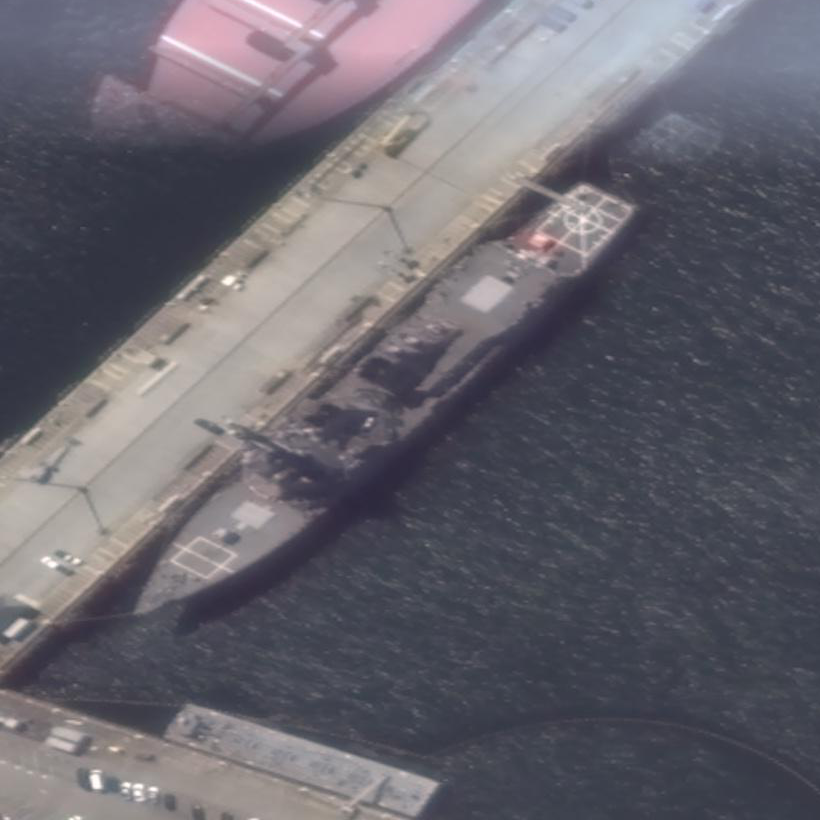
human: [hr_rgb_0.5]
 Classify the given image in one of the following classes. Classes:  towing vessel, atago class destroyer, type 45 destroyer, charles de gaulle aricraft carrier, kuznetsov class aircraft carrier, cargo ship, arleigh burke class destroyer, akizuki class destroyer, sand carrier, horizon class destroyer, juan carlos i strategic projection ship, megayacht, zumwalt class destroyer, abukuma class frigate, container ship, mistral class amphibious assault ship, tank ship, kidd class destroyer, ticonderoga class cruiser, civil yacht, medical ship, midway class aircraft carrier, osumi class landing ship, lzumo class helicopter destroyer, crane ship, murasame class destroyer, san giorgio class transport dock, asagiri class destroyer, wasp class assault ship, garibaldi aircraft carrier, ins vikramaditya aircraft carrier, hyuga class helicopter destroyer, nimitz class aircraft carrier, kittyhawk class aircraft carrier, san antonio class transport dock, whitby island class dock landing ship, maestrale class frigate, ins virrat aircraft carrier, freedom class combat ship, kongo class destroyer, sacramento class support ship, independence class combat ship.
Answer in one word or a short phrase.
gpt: Arleigh Burke class destroyer